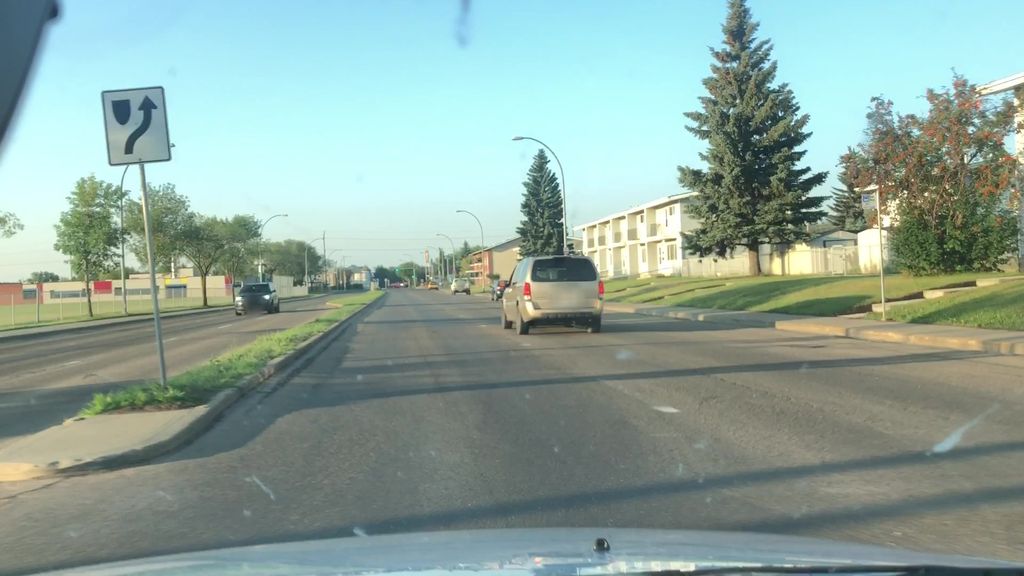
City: edmonton